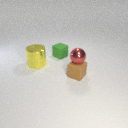
large yellow metal cylinder behind small brown rubber cube